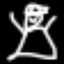
Label: angel